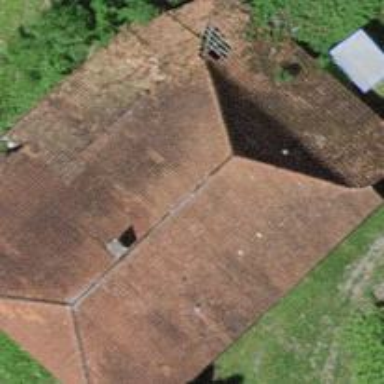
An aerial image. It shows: Farm building.